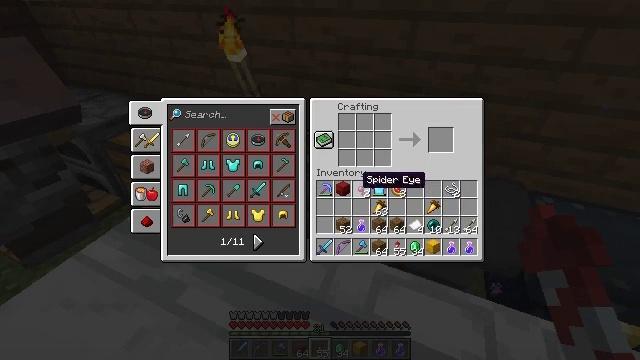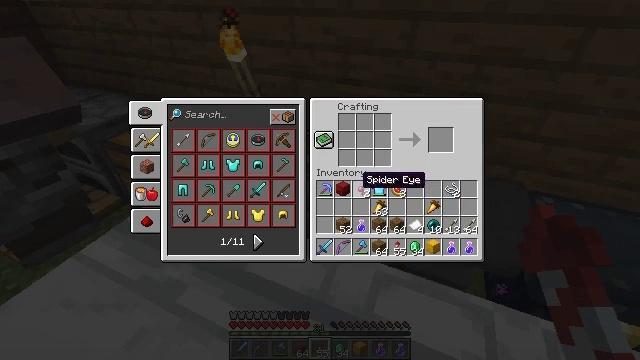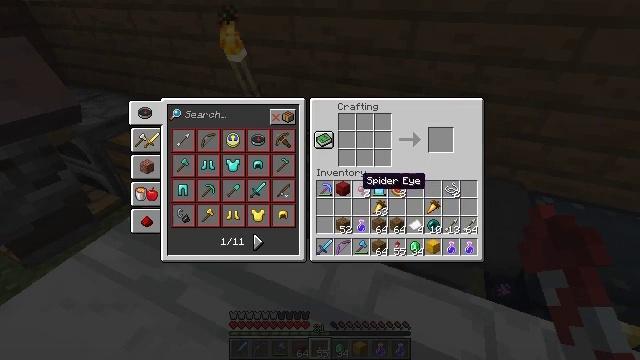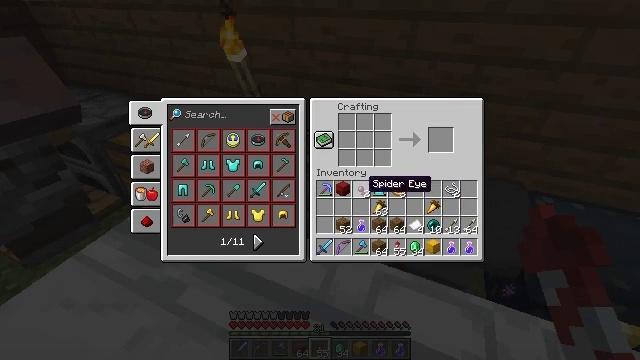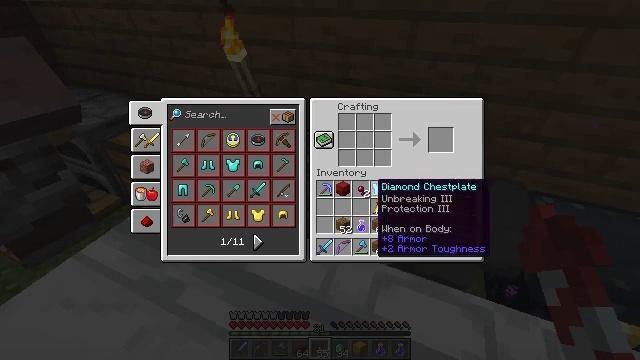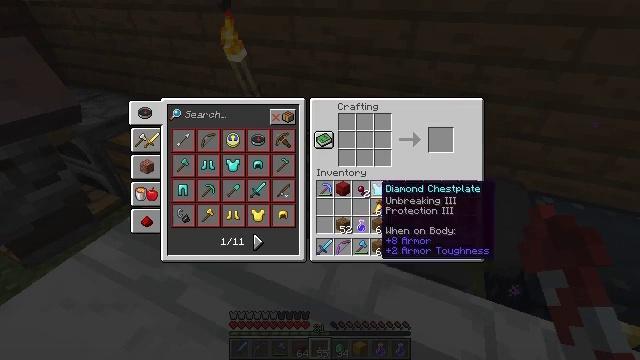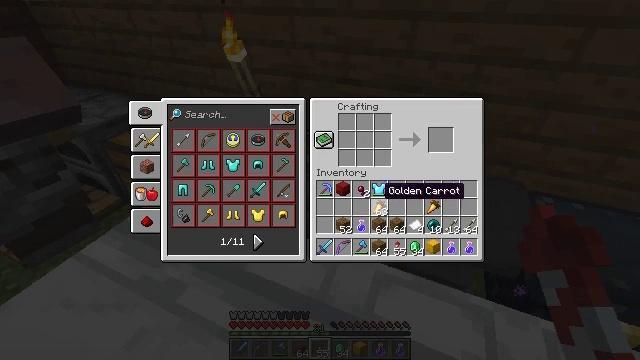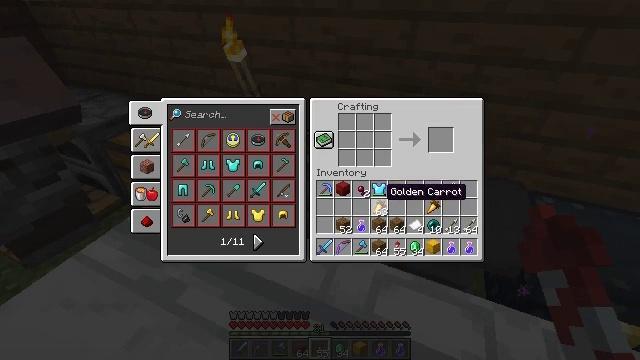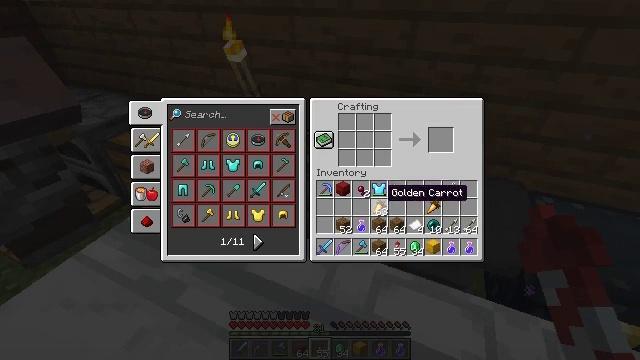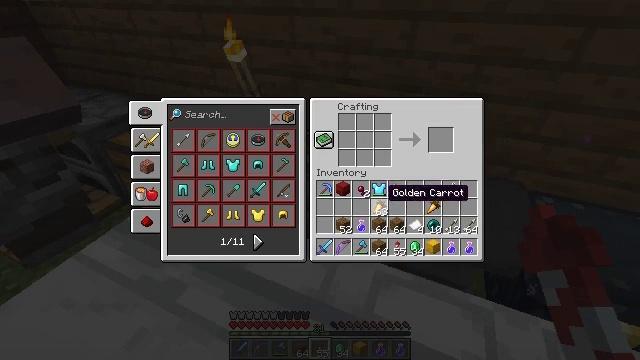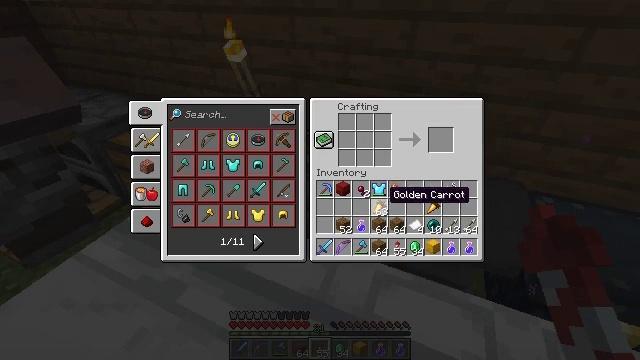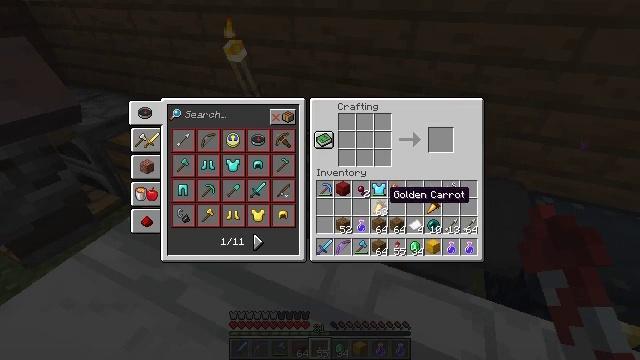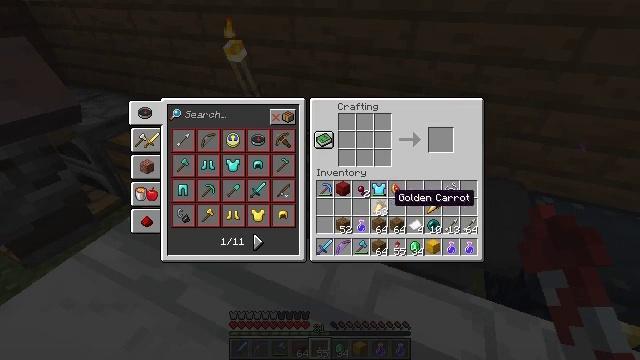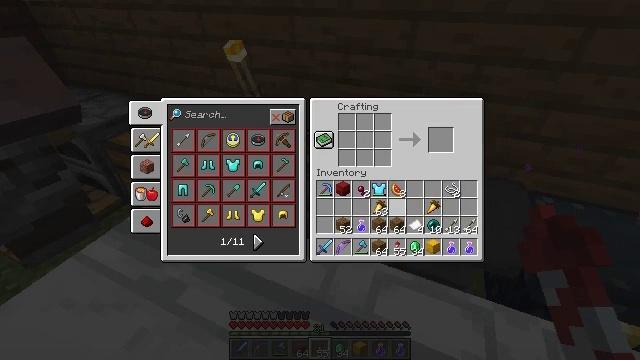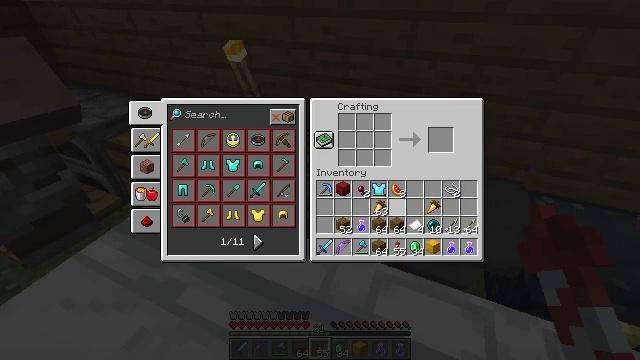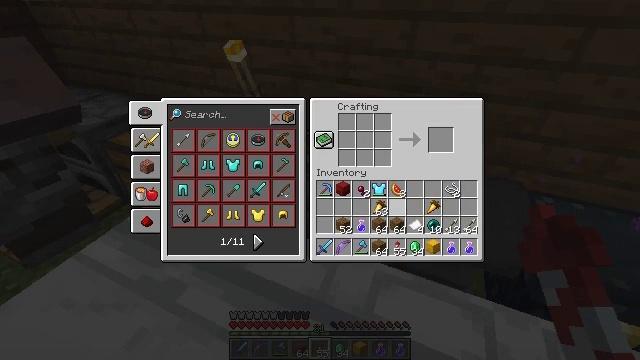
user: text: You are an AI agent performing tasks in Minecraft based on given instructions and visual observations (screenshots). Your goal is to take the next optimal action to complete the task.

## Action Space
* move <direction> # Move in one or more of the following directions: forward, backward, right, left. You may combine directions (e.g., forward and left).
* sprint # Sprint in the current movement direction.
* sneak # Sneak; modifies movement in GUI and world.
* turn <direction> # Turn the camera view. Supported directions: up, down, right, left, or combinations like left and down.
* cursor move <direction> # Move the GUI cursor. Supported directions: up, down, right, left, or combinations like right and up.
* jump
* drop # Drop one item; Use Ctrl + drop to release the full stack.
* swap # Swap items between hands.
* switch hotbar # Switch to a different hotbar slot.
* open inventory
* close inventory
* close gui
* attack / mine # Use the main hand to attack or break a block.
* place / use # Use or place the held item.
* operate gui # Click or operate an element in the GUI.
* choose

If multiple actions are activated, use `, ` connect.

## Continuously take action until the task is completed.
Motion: motion action
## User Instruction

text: Make a cartography table with paper and planks.
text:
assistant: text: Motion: no_op
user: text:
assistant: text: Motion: no_op
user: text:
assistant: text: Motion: no_op
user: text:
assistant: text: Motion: cursor move right
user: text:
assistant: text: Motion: no_op
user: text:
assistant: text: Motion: no_op
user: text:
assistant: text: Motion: no_op
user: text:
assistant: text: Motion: no_op
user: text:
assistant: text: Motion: no_op
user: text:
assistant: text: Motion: no_op
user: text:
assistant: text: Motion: no_op
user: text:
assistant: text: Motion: no_op
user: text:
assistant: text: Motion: no_op
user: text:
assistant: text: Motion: no_op
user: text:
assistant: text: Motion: cursor move right
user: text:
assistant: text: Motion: no_op
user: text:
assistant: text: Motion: no_op
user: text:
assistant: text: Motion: no_op
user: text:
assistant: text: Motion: no_op
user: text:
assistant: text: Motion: no_op
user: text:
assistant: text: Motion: no_op
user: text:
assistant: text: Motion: no_op
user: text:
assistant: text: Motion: no_op
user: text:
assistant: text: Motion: cursor move down
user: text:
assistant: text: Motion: no_op
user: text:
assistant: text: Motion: no_op
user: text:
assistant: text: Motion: no_op
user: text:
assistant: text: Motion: no_op
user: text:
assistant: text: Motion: no_op
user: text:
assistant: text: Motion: no_op